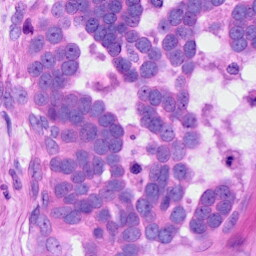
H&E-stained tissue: Ovarian